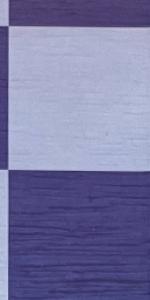
Label: Empty